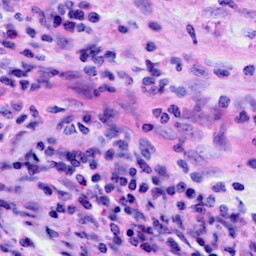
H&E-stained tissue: Cervix